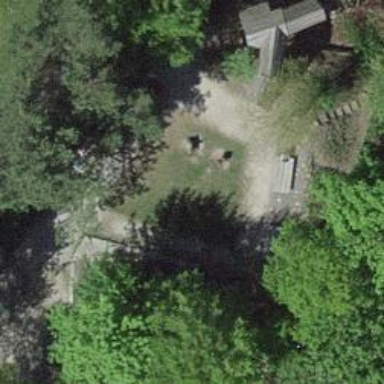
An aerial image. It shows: Playground with springy equipment.